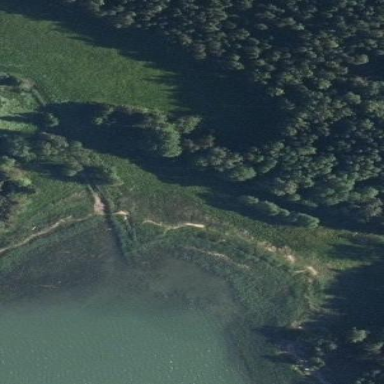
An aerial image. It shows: Wetland area dominated by reedbeds.